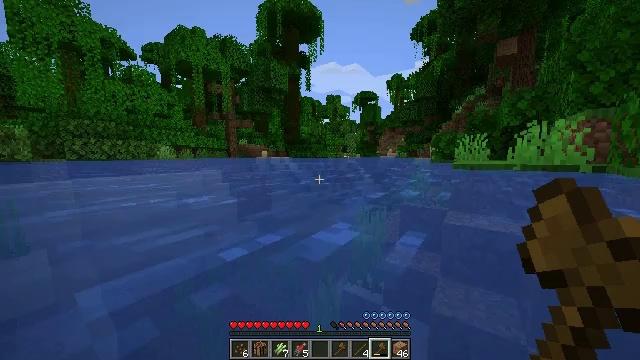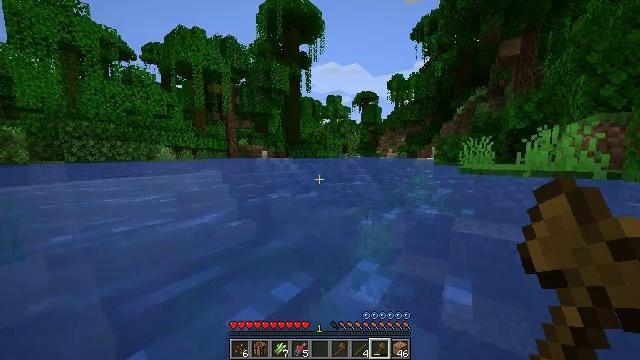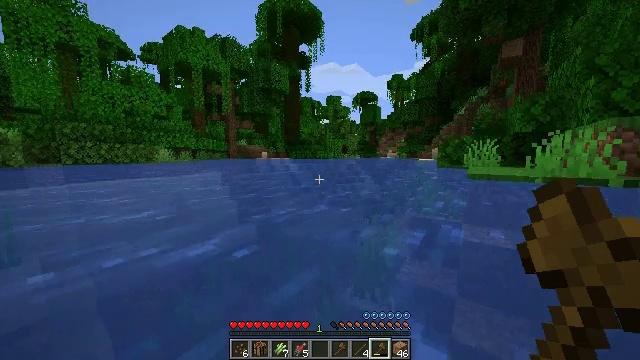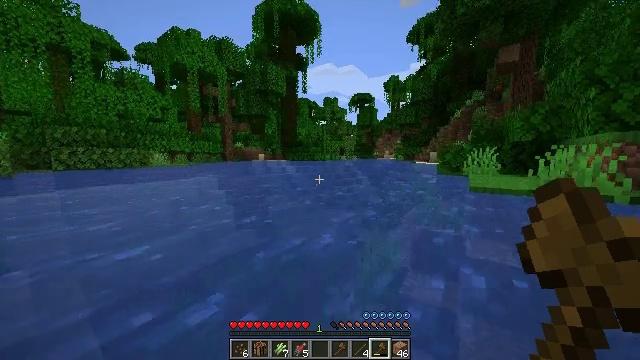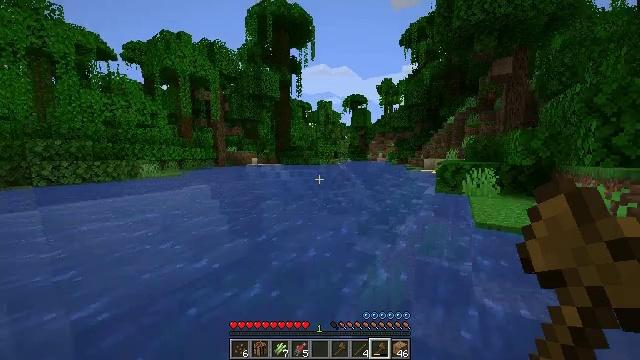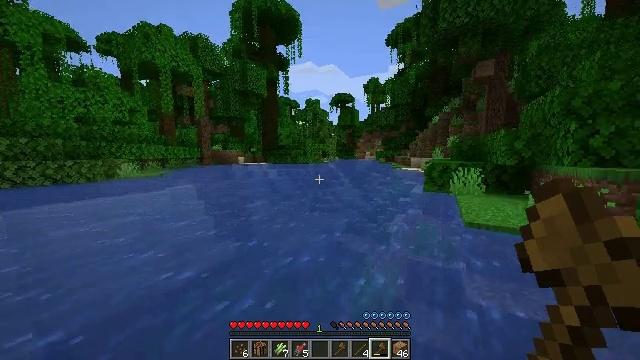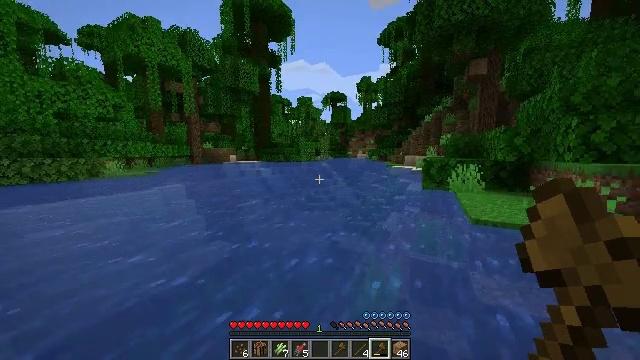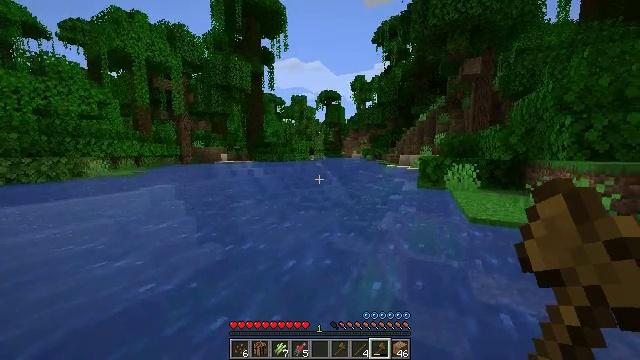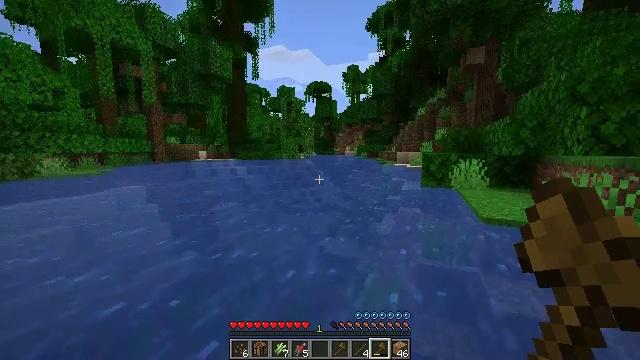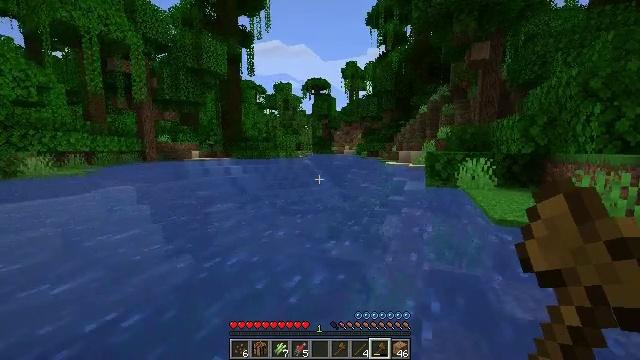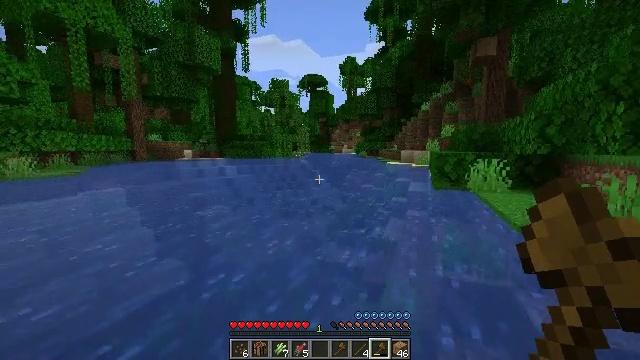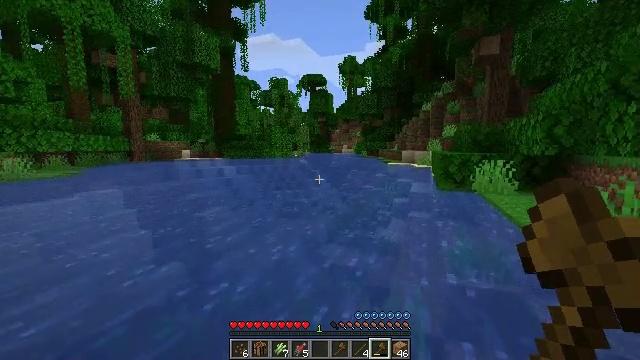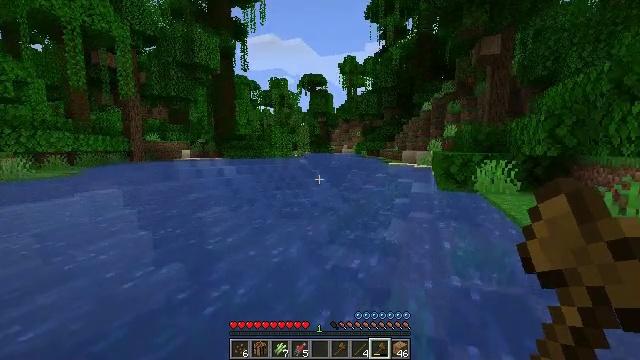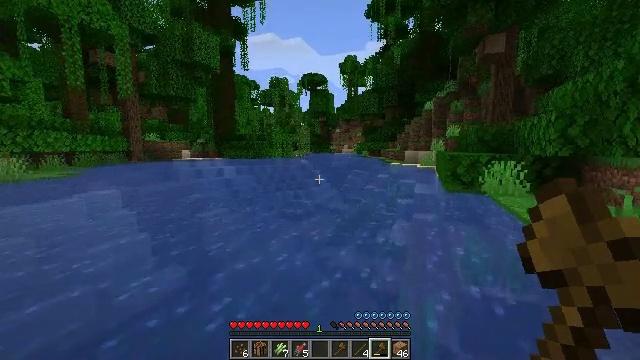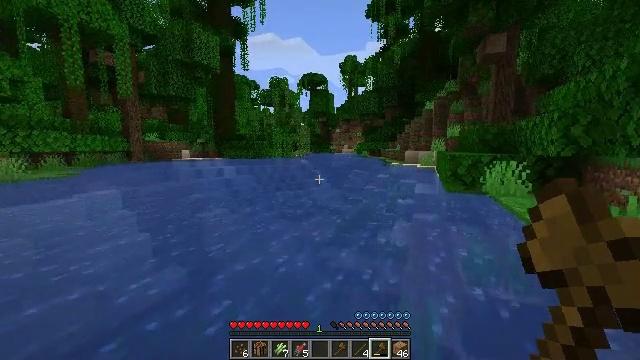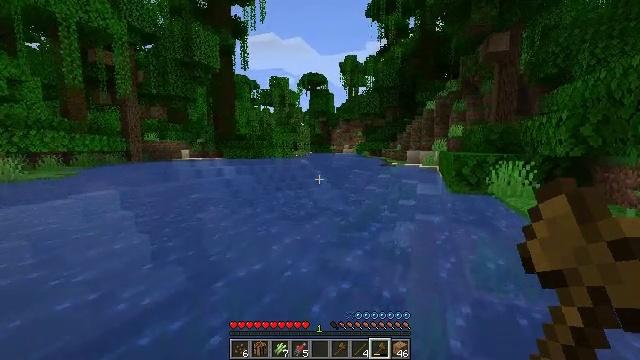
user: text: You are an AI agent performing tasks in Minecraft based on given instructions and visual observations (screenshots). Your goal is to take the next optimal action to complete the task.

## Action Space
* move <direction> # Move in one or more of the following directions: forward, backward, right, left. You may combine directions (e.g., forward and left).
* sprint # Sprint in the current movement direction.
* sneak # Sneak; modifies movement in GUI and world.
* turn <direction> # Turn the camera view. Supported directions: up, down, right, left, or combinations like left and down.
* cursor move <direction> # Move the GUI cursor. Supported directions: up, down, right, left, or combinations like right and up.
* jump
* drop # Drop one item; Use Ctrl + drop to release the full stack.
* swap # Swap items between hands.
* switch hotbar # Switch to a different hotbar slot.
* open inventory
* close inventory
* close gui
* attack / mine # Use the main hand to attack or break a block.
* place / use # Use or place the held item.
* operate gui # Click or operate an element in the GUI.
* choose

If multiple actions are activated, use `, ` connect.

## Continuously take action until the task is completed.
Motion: motion action
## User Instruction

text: Kill the salmon.
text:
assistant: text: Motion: move forward and move left, sprint, jump
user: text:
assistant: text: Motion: move forward and move left, sprint, jump
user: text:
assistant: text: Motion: move forward and move left, sprint, jump
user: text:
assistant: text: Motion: move forward and move left, sprint, turn right, jump
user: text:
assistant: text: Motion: move forward and move left, sprint, turn right, jump
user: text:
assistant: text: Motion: move forward and move left, sprint, turn right, jump
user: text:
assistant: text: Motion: move forward and move left, sprint, turn right, jump
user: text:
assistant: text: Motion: move forward and move left, sprint, turn right, jump
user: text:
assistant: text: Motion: move forward and move left, sprint, jump
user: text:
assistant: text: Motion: move forward, sprint, jump
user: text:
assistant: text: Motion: move forward, sprint
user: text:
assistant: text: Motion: move forward, sprint
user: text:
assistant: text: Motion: move forward, sprint
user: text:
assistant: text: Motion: move forward, sprint
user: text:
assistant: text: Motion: move forward, sprint
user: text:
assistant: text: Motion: move forward, sprint
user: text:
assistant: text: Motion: move forward, sprint
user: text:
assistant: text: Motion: move forward, sprint
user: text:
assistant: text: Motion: move forward, sprint
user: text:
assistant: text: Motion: move forward, sprint
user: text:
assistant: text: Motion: move forward, sprint
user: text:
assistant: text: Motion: move forward, sprint
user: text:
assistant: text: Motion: move forward, sprint
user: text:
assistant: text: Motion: move forward, sprint
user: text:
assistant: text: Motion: move forward, sprint
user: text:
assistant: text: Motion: move forward, sprint
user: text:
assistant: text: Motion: move forward, sprint
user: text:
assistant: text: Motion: move forward, sprint
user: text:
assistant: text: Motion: move forward, sprint
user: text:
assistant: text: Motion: move forward, sprint